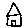
Label: house